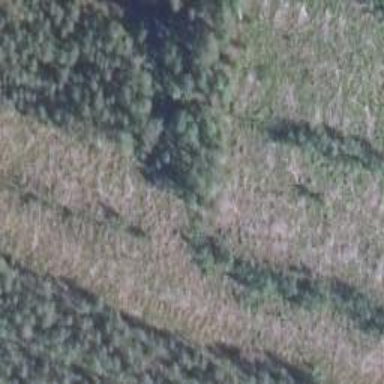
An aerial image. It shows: Woodland with needle-leaved trees.